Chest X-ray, AP view. Patient: 40 years old, sex M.
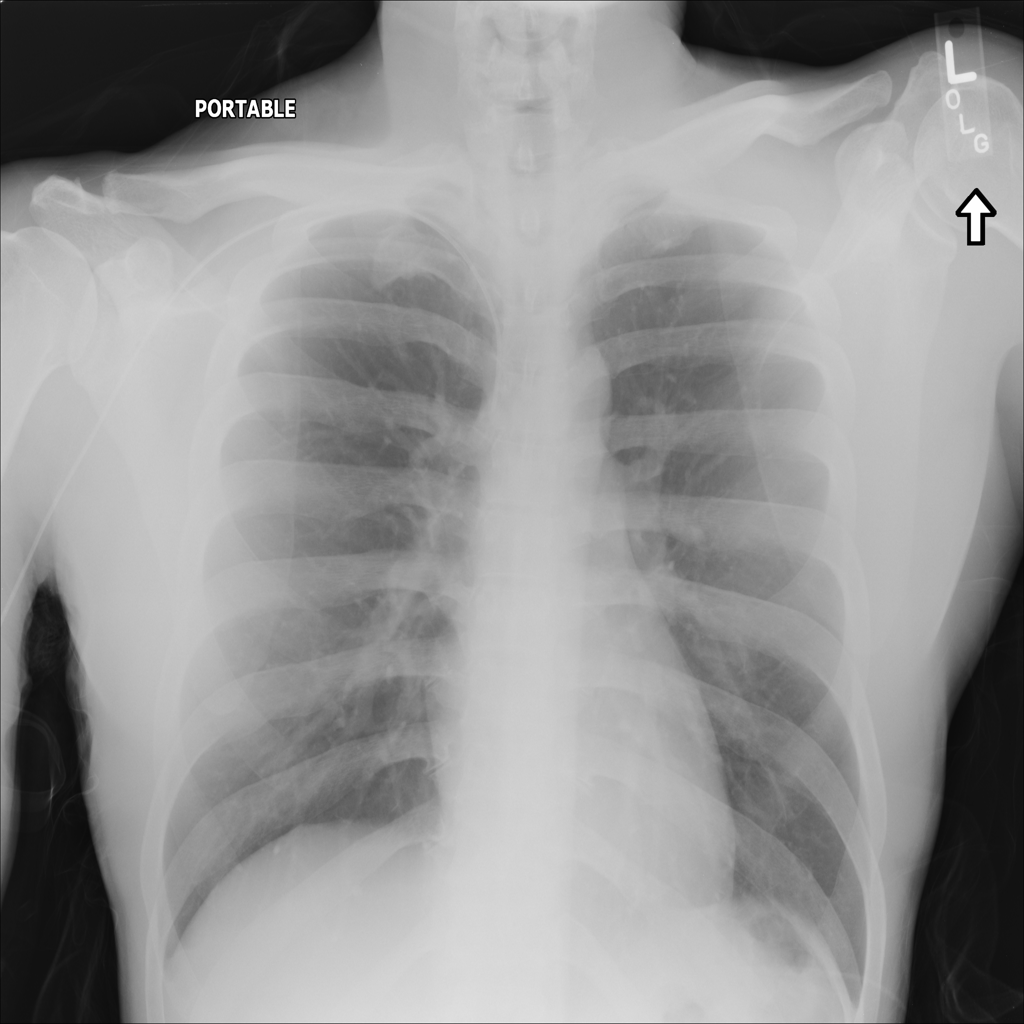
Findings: No Finding